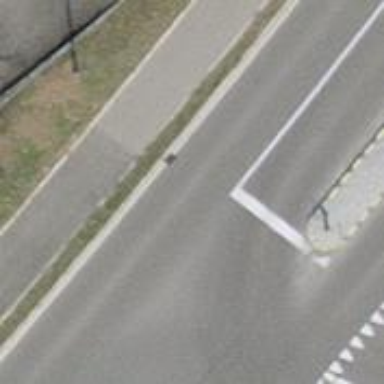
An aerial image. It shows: Secondary road with separate asphalt sidewalk.